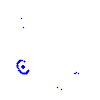
Particle: proton